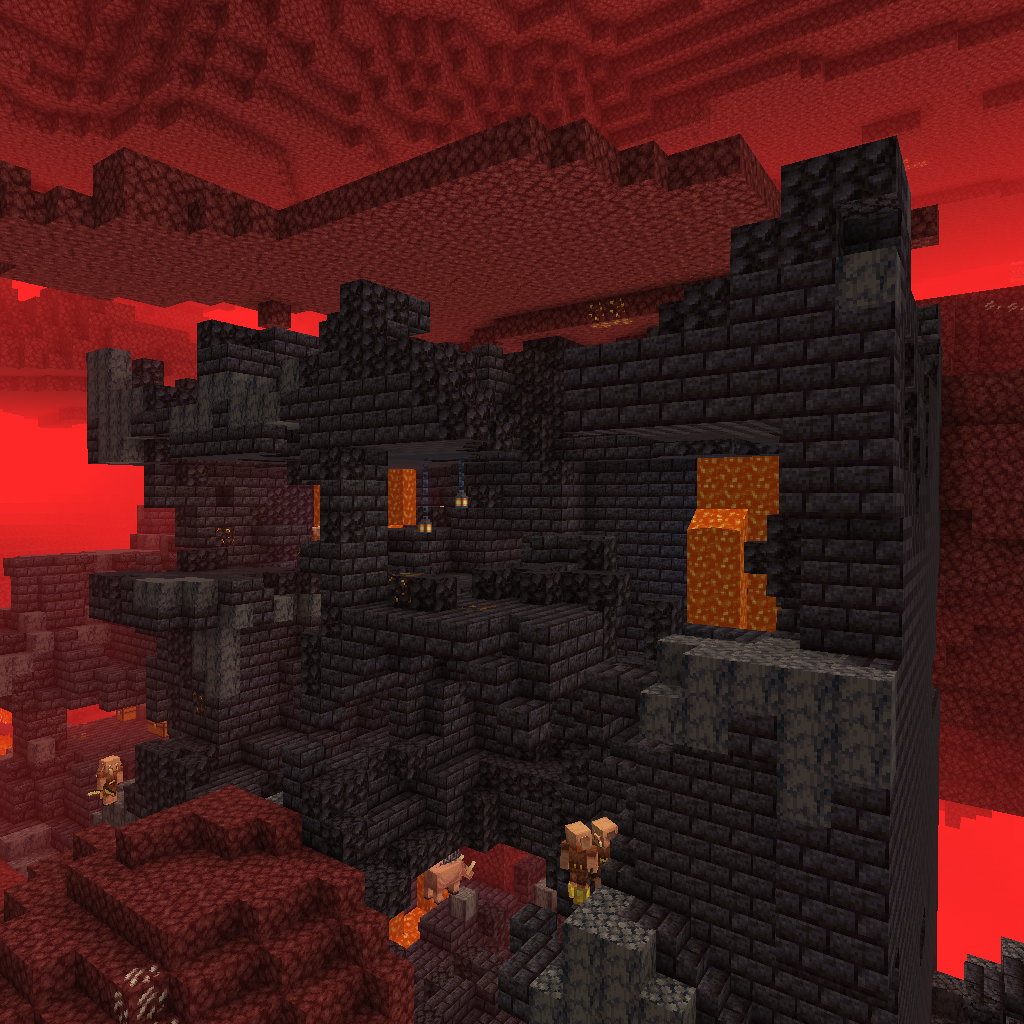
bastion remnant with pigmen